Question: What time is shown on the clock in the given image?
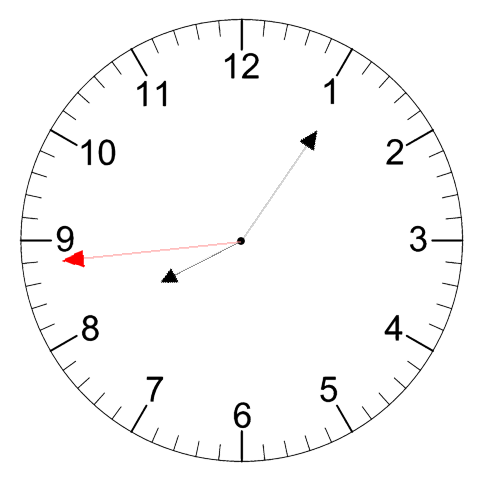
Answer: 08:05:44